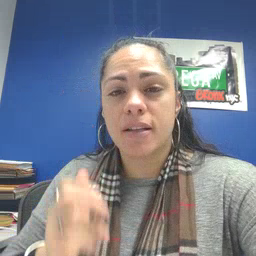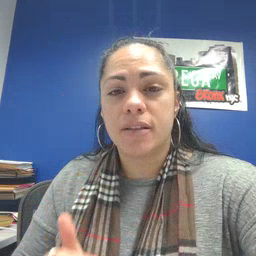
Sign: lion